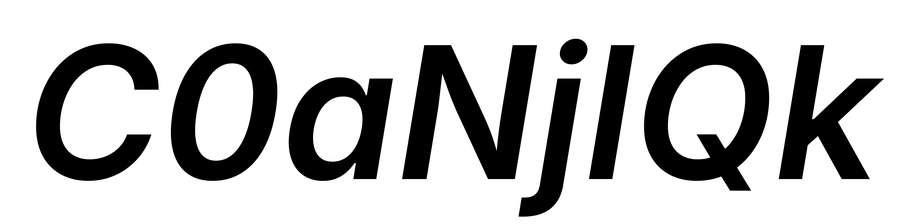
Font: Inter-Italic_SemiBold_Italic